Question: I have two functions in Javascript shown below:
'''
function Add(){
$("#tbl tbody").append(
"<tr>"+
"<td><input type='text'/></td>"+
"<td><input type='text'/></td>"+
"<td><input type='text'/></td>"+
"<td><button class="btn btnSave"><i class="icon-ok"></i></button><button class="btn btnDelete"><i class="icon-remove"></i></button></td>"+
"</tr>"
);
$(".btnSave").bind("click", Save);
$(".btnDelete").bind("click", Delete);
};
'''
and
'''
function Delete(){
var par = $(this).parent().parent();
par.remove();
};
'''
and finally these two lines after the functions:
'''
$(".btnDelete").bind("click", Delete);
$("#btnAdd").bind("click", Add);
'''
The function adds a new row to the table with id . The last column in a newly added row has two buttons and . is supposed to delete that particular row as is evident from the function. (I have not started to implement the 'save' function yet). But, whenever I click the 'Delete' button, nothing happens. Is there a problem with the code?
I am using <URL> for my UI.
Function works properly by the way.
Here is a screen capture. The highlighted button is not working.

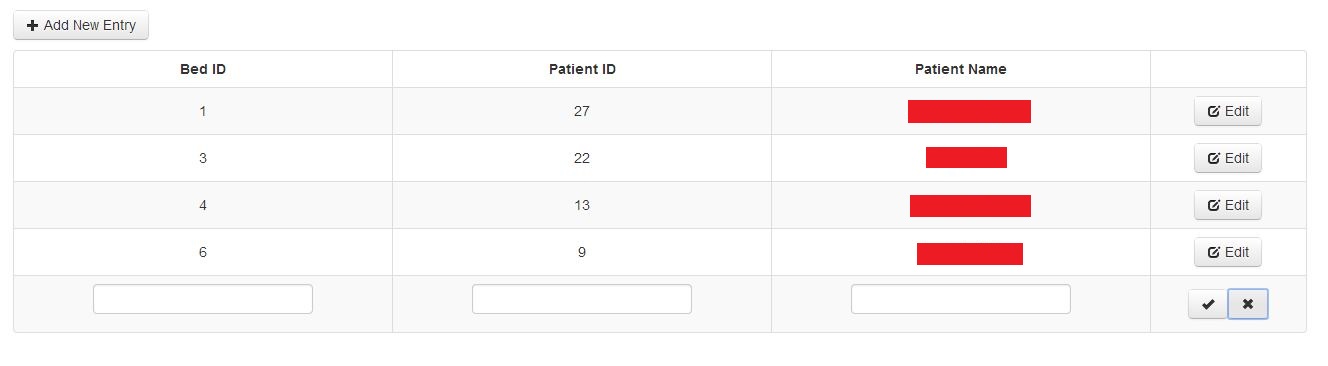
Answer: It's may caused by duplicate event binding, try this code :
'''
function Add(){
$("#tbl tbody").append(
"<tr>"+
"<td><input type='text'/></td>"+
"<td><input type='text'/></td>"+
"<td><input type='text'/></td>"+
"<td><button class="btn btnSave"><i class="icon-ok"></i></button><button class="btn btnDelete"><i class="icon-remove"></i></button></td>"+
"</tr>"
);
};
// it will also be affected for new objects
$(document).on("click", ".btnSave", Save);
$(document).on("click", ".btnDelete", Delete);
'''